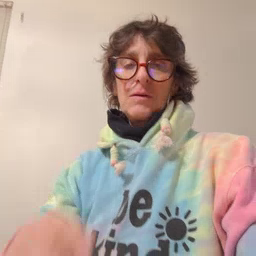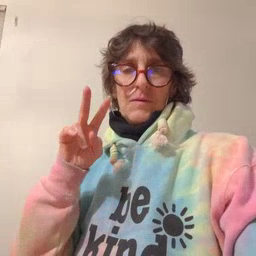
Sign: fall